Interaction volume radius: 5 \u00c5
Interaction volume height: 10 \u00c5
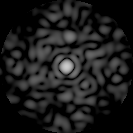
Disorder parameter: 0.8423